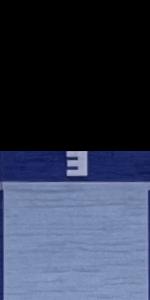
Label: Empty